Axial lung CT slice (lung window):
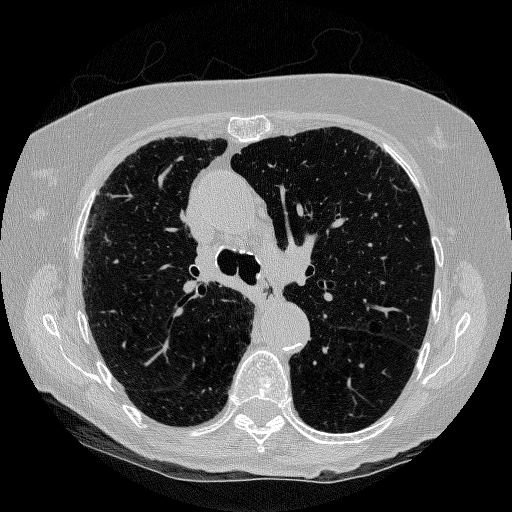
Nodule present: no